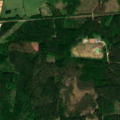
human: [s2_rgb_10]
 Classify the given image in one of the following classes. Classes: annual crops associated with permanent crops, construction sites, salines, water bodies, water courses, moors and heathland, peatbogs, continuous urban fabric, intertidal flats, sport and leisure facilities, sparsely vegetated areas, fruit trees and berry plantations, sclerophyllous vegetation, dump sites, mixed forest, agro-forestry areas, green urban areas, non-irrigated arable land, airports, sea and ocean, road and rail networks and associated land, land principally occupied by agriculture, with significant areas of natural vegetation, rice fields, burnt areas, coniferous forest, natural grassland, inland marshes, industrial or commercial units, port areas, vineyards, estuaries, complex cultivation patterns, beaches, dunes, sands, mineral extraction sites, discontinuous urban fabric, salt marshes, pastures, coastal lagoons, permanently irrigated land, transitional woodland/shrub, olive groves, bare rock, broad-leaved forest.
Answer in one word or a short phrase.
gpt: non-irrigated arable land, land principally occupied by agriculture, with significant areas of natural vegetation, coniferous forest, mixed forest